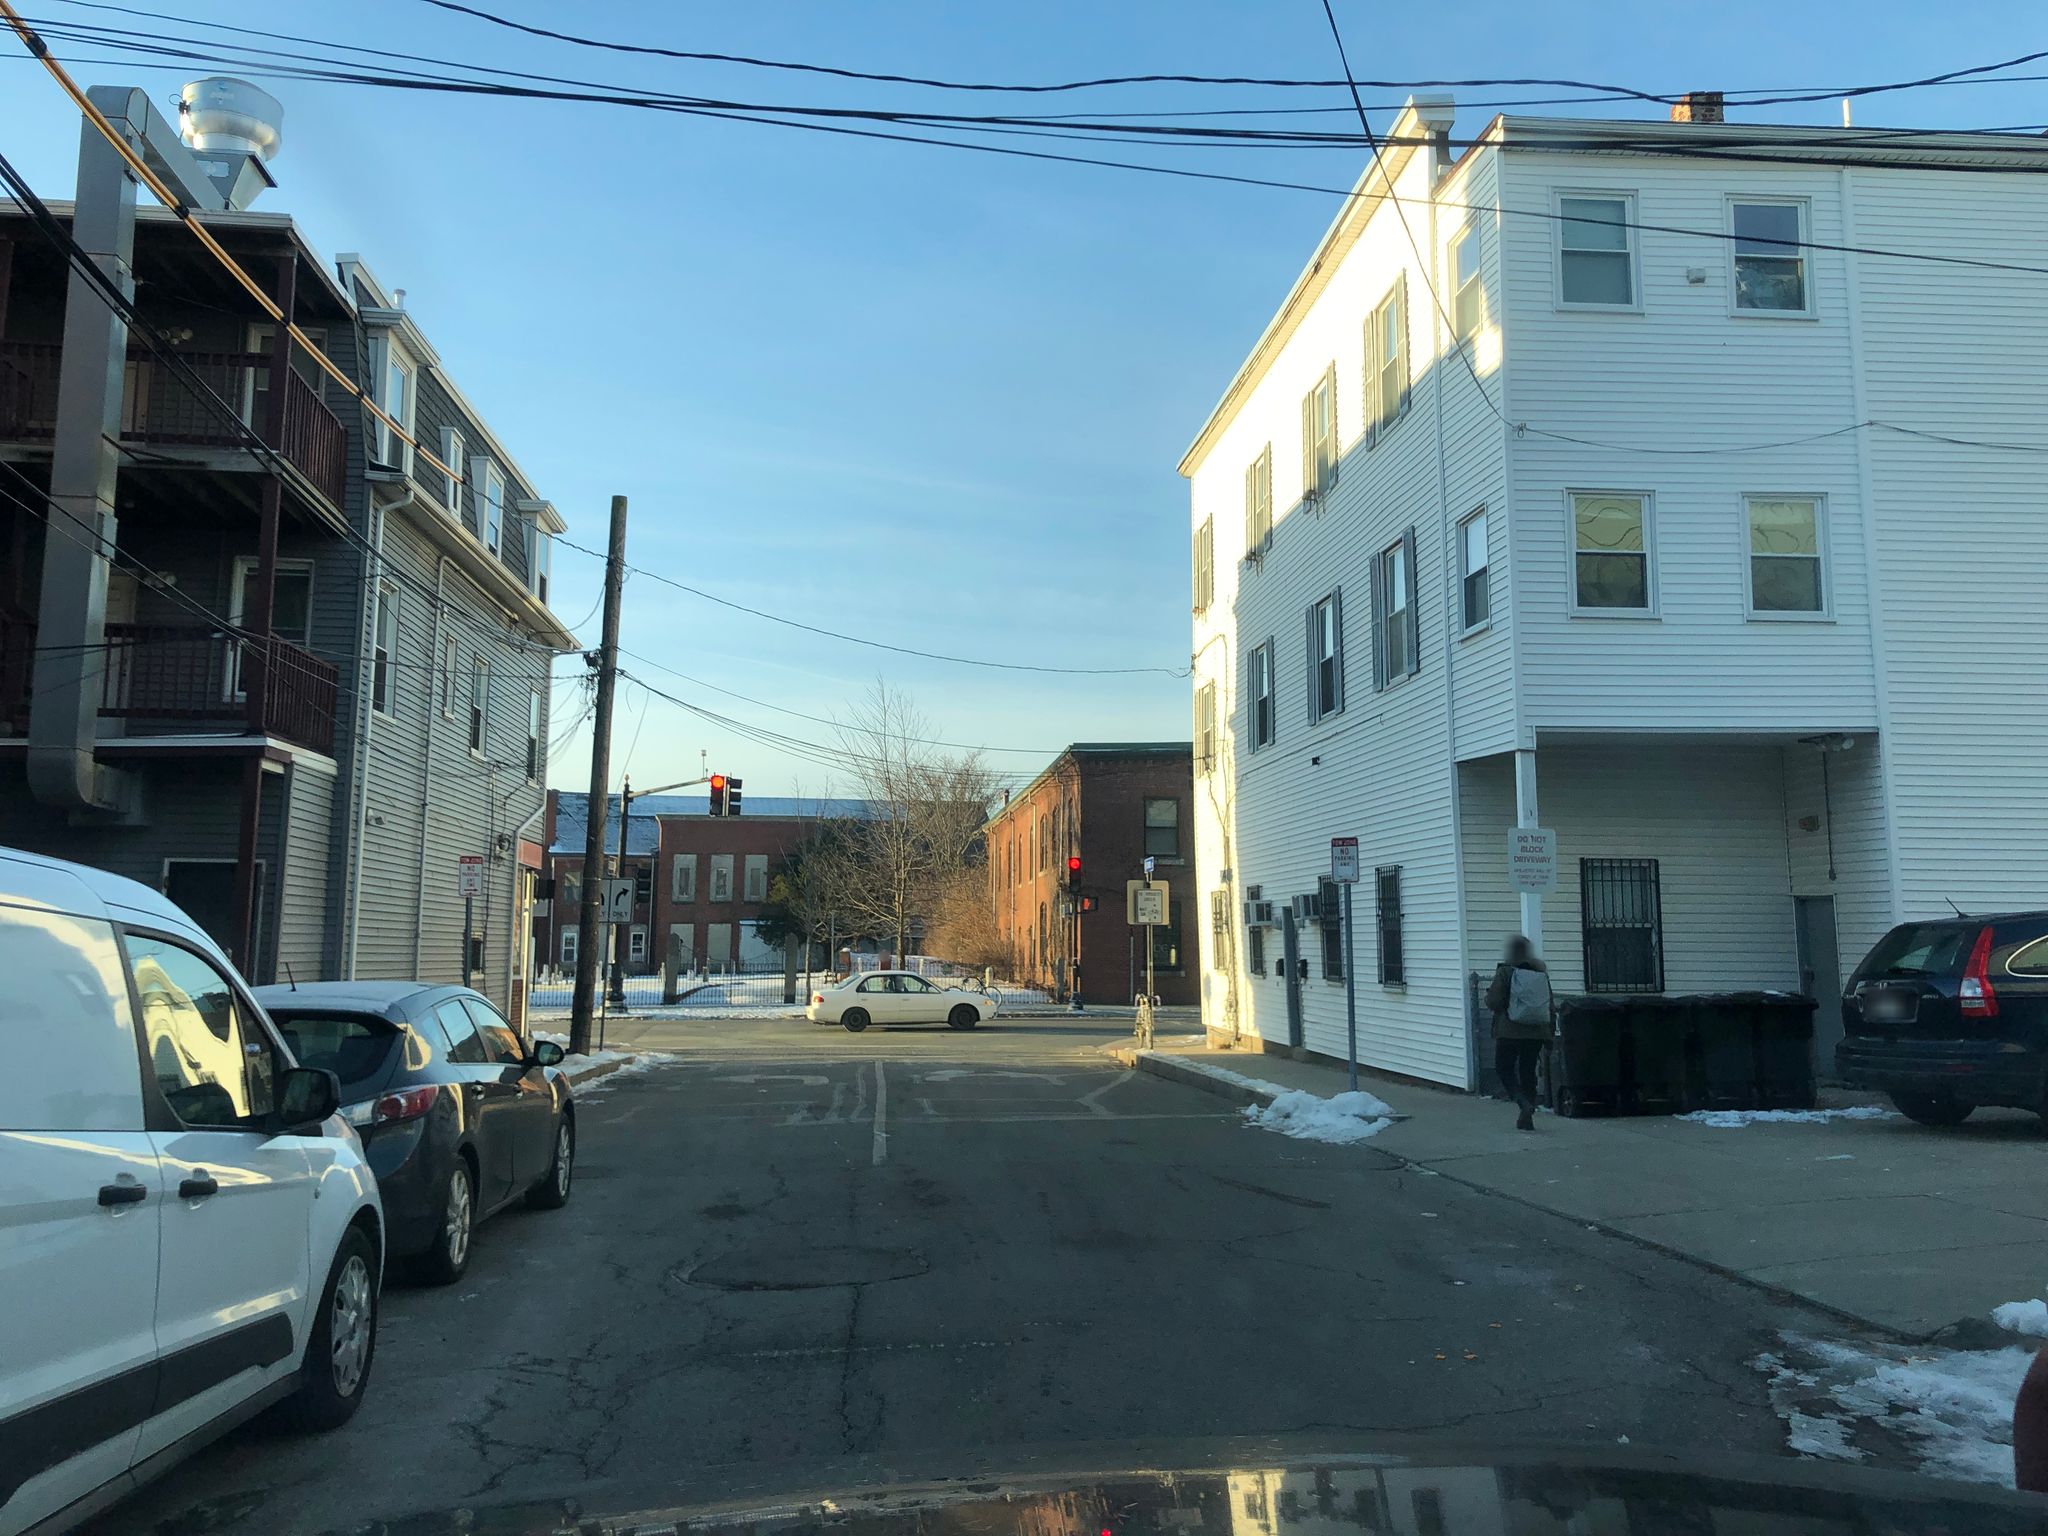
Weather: snowy
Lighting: day
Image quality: good
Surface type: railway
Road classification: footway
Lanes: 2
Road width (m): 12.2
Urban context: urban centre
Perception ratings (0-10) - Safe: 5.01, Lively: 8.95, Beautiful: 0.99, Boring: 5.37, Depressing: 1.53, Wealthy: 3.48